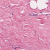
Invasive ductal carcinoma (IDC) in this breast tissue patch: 0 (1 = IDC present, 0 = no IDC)